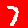
Digit: 7